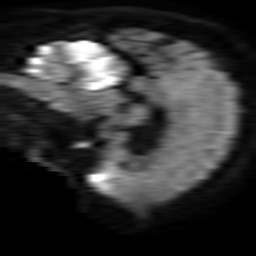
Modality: TRACE
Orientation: sagittal
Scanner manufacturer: philips
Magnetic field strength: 1.5 T
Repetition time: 3.406 s
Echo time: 0.06922 s